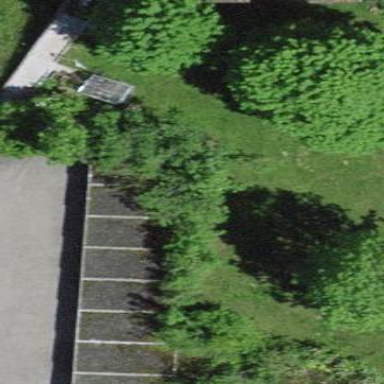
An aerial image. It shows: Group of garages.